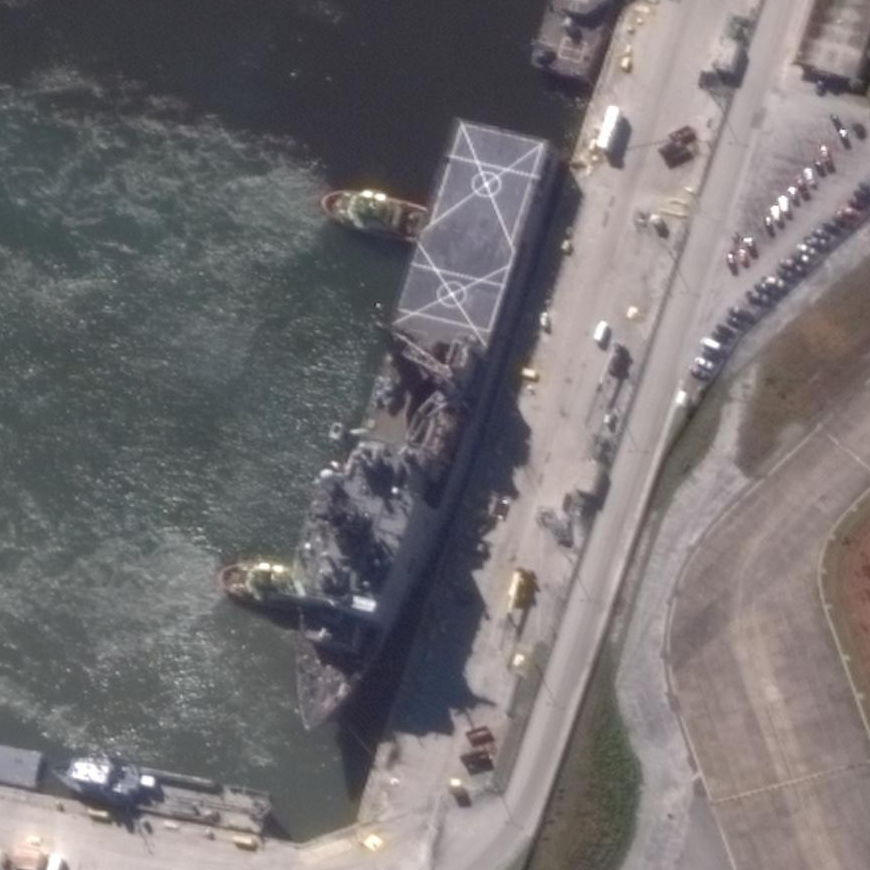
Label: combat